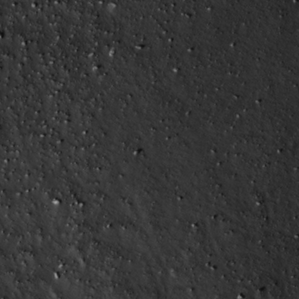
Label: non_frost